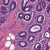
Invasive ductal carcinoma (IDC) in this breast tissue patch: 0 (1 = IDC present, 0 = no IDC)